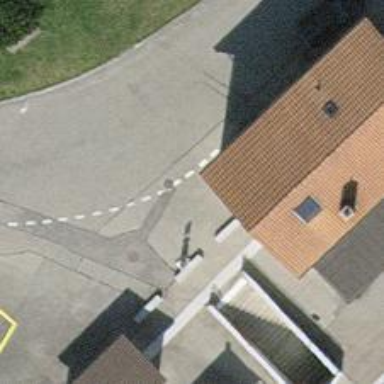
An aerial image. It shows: Bus stop along the road.